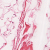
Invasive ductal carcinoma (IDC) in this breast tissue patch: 0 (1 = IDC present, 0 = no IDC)